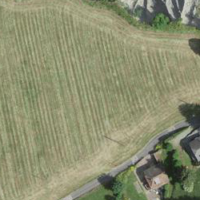
EUNIS habitat code: 24
Species observed at this site:
Lamium galeobdolon